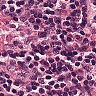
Metastatic tissue present: no